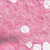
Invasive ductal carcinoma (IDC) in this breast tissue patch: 0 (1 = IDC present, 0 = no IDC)